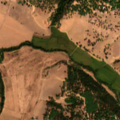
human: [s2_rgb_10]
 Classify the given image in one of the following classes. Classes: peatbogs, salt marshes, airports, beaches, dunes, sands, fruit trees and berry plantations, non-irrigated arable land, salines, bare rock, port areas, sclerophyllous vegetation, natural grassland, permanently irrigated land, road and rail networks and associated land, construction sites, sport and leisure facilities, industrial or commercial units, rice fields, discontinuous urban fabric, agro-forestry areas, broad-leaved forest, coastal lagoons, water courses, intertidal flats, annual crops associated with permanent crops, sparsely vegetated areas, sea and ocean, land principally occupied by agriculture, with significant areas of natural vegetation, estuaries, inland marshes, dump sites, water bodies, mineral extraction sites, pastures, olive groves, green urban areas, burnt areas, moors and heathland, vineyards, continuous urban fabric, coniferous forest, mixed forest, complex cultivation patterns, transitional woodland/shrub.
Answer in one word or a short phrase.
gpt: non-irrigated arable land, permanently irrigated land, rice fields, pastures, broad-leaved forest, coniferous forest, mixed forest